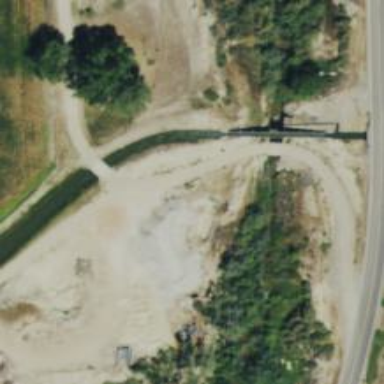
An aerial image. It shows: Viaduct bridge over canal.